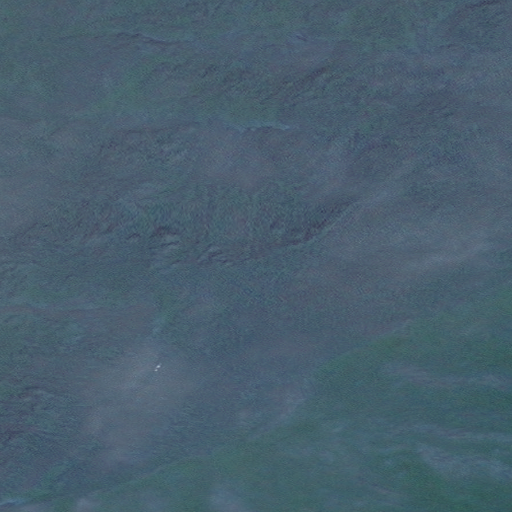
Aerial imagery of mountain in Alaska named Raymond Peak containing only unknown